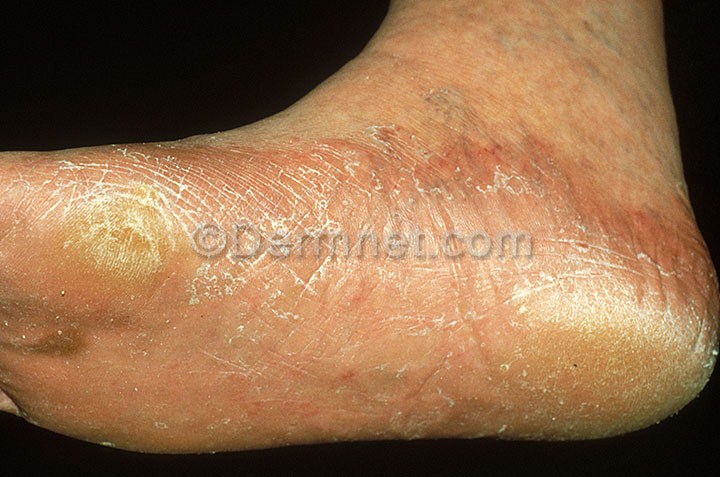
Disease: Tinea Ringworm Candidiasis and other Fungal Infections